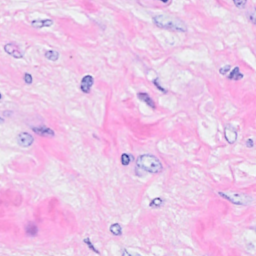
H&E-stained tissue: Breast